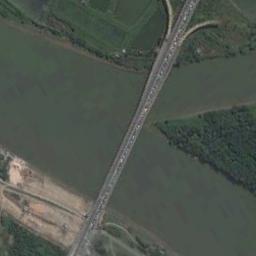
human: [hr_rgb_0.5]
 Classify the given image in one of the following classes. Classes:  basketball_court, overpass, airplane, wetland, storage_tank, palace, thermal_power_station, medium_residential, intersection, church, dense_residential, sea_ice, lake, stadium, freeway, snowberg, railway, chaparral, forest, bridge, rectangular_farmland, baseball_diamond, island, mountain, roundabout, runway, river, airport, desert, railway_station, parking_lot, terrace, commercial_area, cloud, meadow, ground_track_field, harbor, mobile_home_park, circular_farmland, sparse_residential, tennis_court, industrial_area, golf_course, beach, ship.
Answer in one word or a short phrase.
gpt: bridge